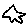
Label: star